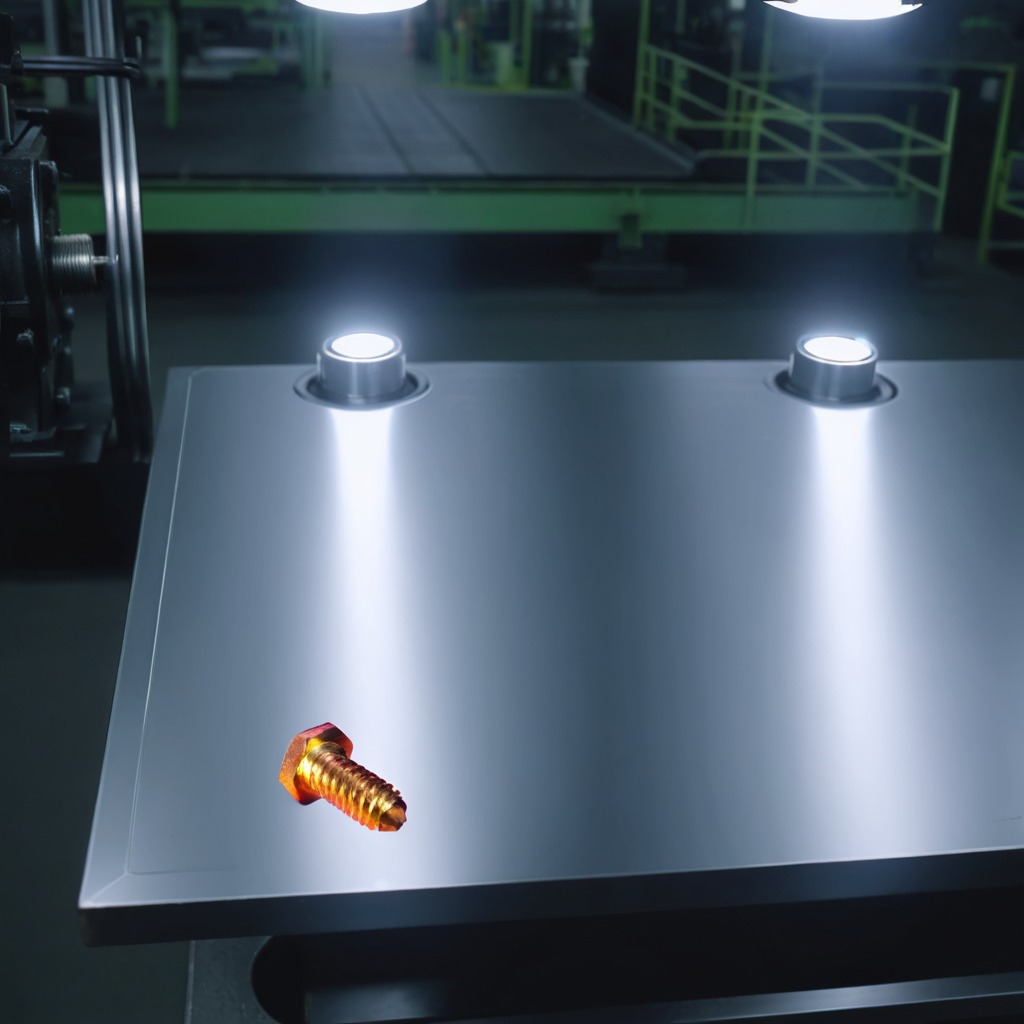
A metal screw is lying on a metal table in a machine shop under fluorescent lights.